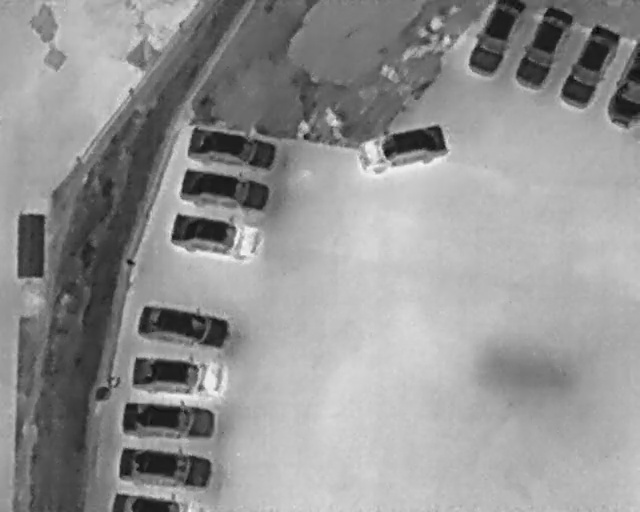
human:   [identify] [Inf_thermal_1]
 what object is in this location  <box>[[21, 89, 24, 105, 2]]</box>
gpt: <ref>1 medium car at the bottom left</ref>